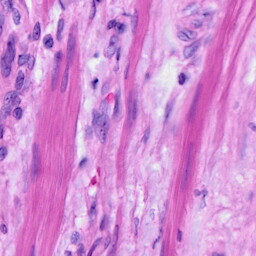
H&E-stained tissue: Ovarian